Current action and preconditions to check: trajectory_clear

Your task: For each precondition in the list above, predict whether it will hold at this action.

Consider the current scene as observed from the mobile robot's camera, and analyze the predicted future states of all dynamic agents (e.g., people, animals, vehicles, or any moving entities) within the NEXT SECOND.

IMPORTANT: Only answer "very likely" if you are absolutely certain—based on strong, clear evidence—that a dynamic agent will violate the precondition in the predicted future state. Do NOT answer "very likely" for unlikely, ambiguous, or low-probability risks.

Ask yourself for each precondition: Is there a high probability, with clear and convincing evidence, that the predicted future states of any dynamic agent will interfere with the predicted future state of the currently executing action within the NEXT SECOND, causing that precondition to fail?

Assess the risk level based on these predictions. Use "likely" or "very likely" if motions create a clear risk of interference.

Use "neutral" or "improbable" if agents are nearby but their predicted paths are clearly diverging or non-conflicting.

Failure Risk Categories: "very improbable", "improbable", "neutral", "likely", "very likely"

Answer Format: Output ONLY the probability_of_failure value from these categories: "very improbable", "improbable", "neutral", "likely", "very likely"

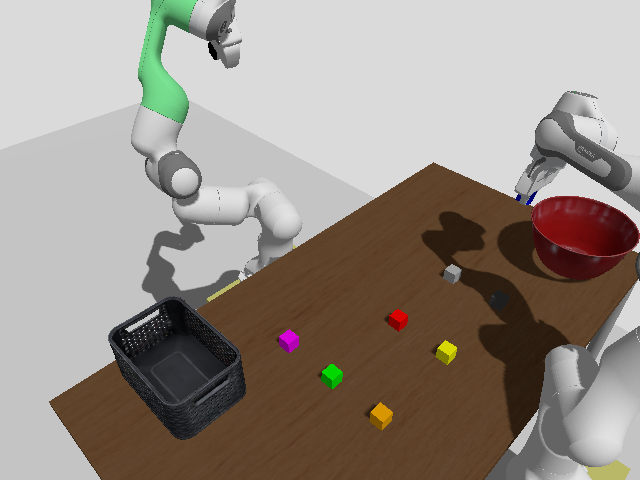

Answer: very improbable